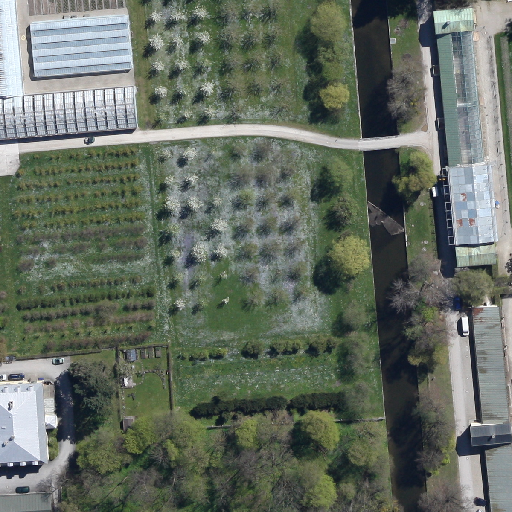
Referring expression: vehicle in the parking area